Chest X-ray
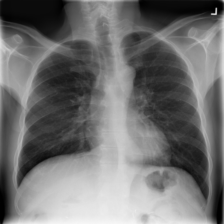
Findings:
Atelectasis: positive
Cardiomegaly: negative
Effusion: negative
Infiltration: positive
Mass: negative
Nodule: negative
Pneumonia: negative
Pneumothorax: negative
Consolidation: negative
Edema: negative
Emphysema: negative
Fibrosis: negative
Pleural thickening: negative
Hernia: negative